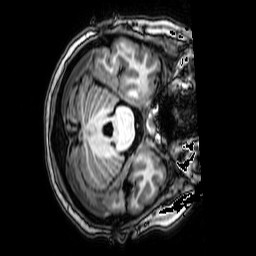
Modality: T1w
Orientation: axial
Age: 33
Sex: female
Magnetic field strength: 3 T
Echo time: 0.0038 s